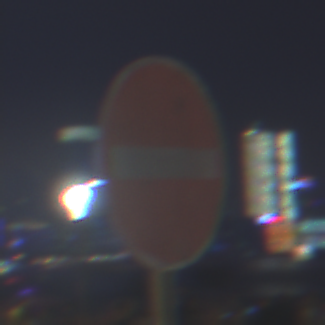
Verkehrszeichen: VerbotDerEinfahrt
Umgebung: Outdoor, Urban
Tageszeit: Night
Wetter: PartlyCloudy
Licht: Natural
Jahreszeit: NotSpecified
Kontrast: HighContrast